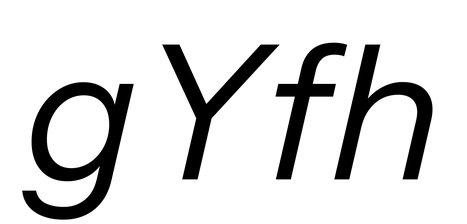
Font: InstrumentSans-Italic_Italic